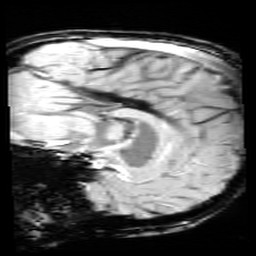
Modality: SWI
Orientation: sagittal
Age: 13
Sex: female
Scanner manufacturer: siemens
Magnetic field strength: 3 T
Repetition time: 0.027 s
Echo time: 0.02 s